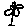
Label: flower